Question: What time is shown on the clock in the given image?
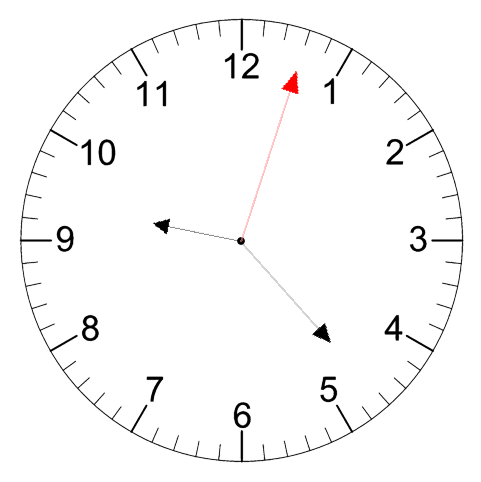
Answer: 09:23:03